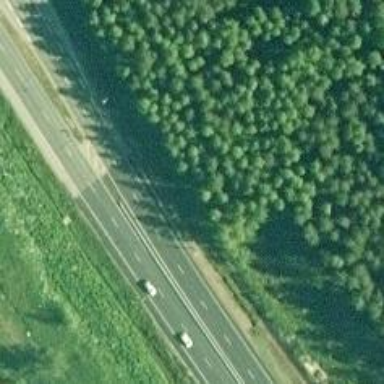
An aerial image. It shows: Trunk highway.